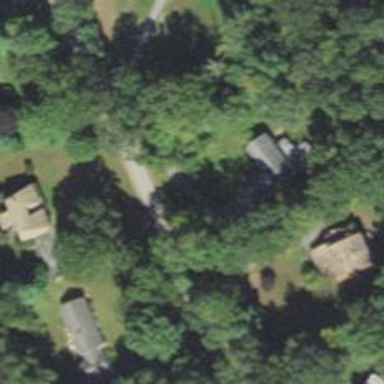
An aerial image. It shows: Residential driveway designated as service road.